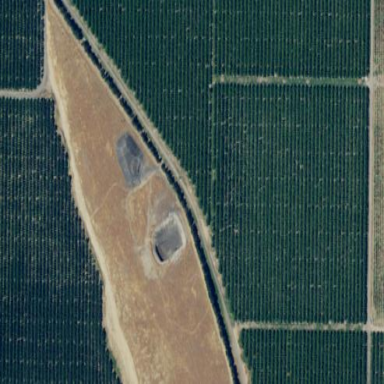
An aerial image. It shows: Vineyard growing grapes.